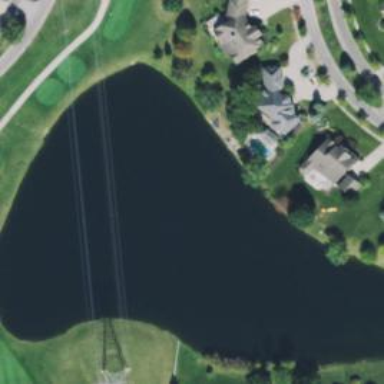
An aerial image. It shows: Water hazard in golf course. The hazard is natural water feature.